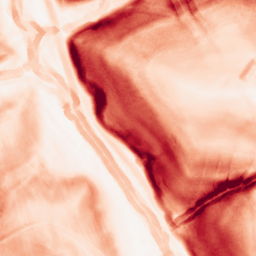
Category: morphological
Decomposition family: morphological_gradient
Decomposition parameters: size: 5
shape: diamond
Upsampling method: quintic
Upsampling parameters: scale: 2
Upsampling scale: 2